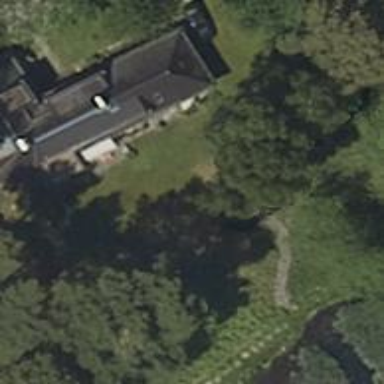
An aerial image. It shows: Detached building with hipped roof.